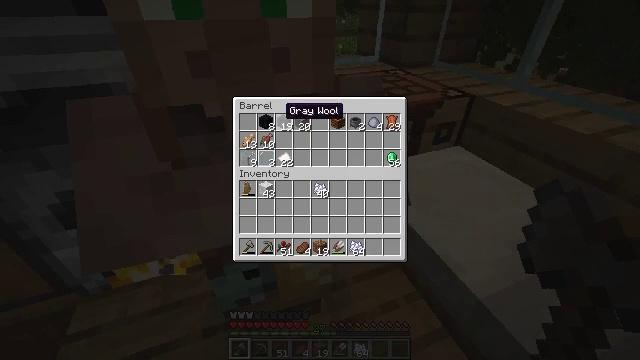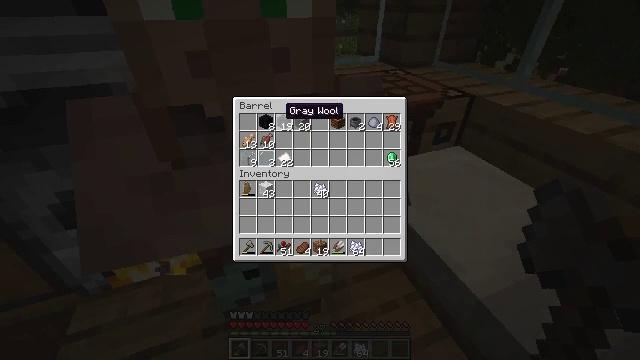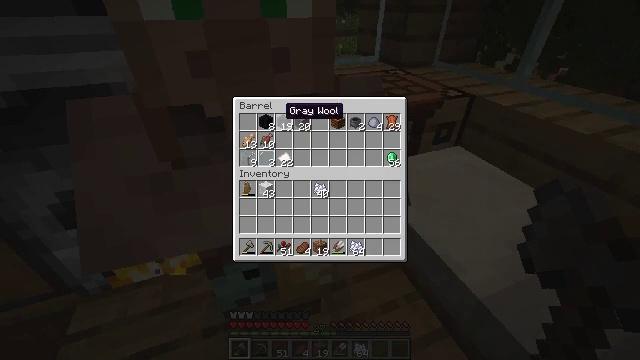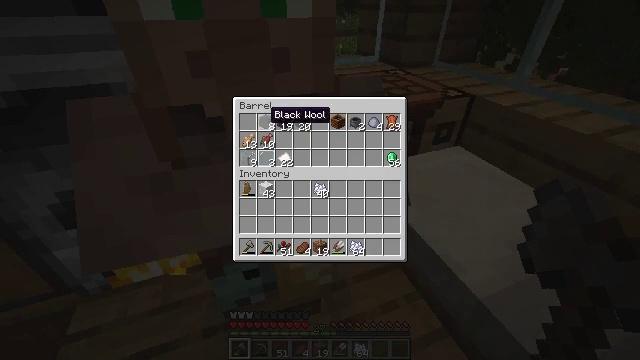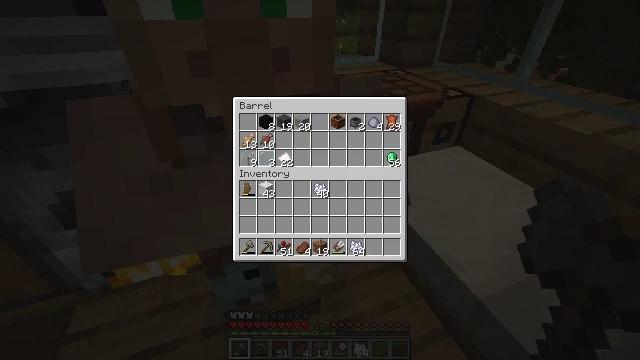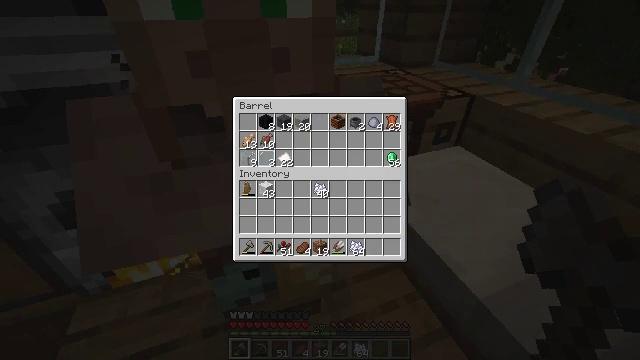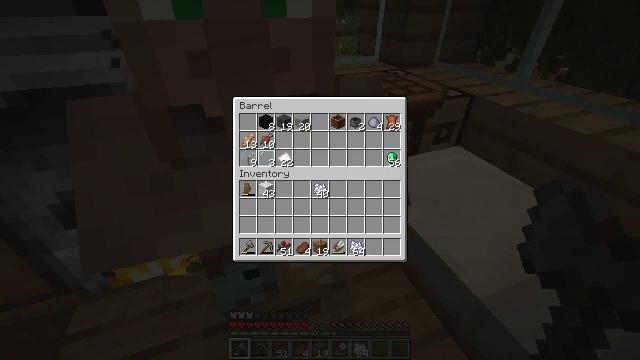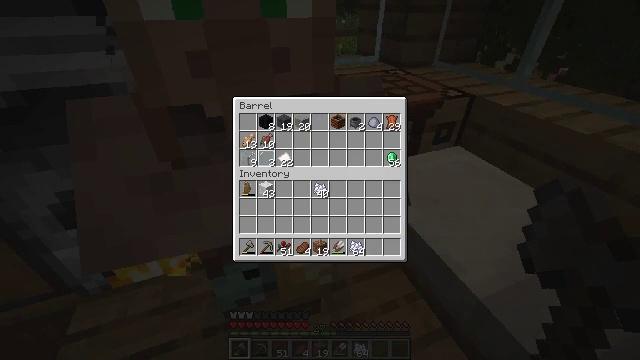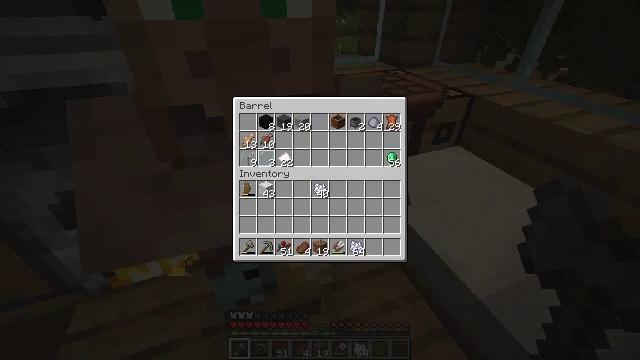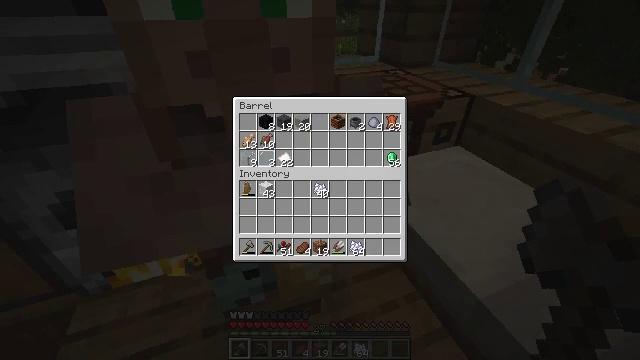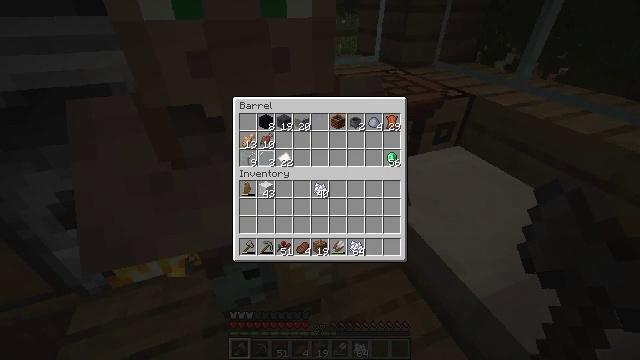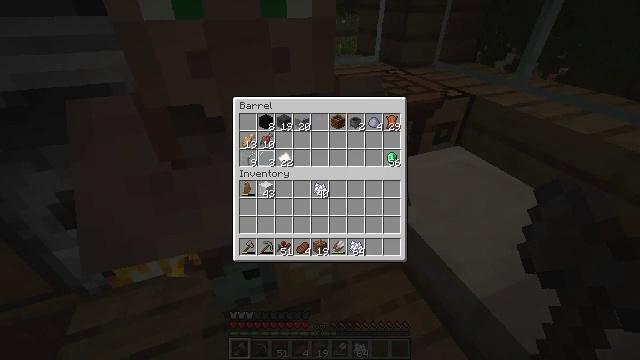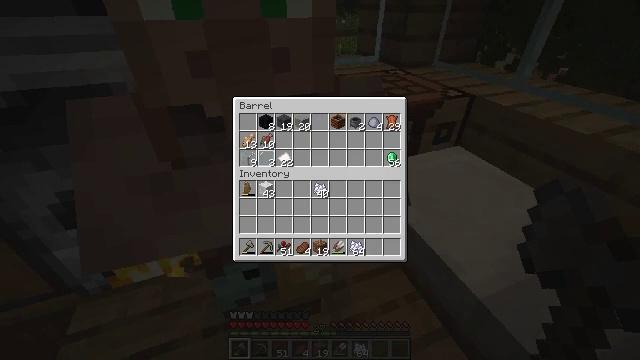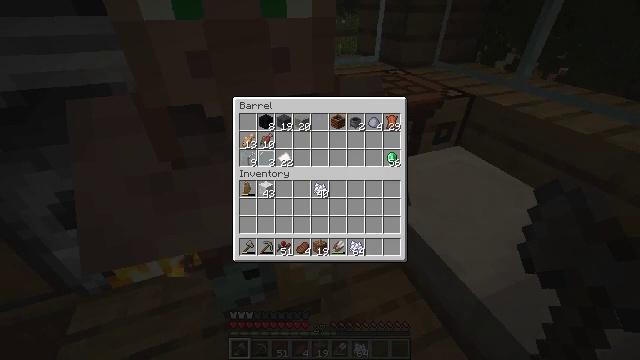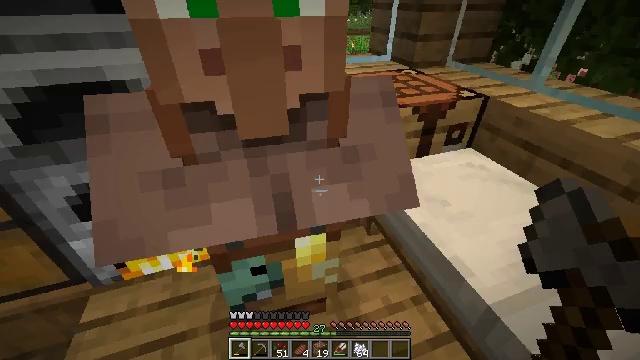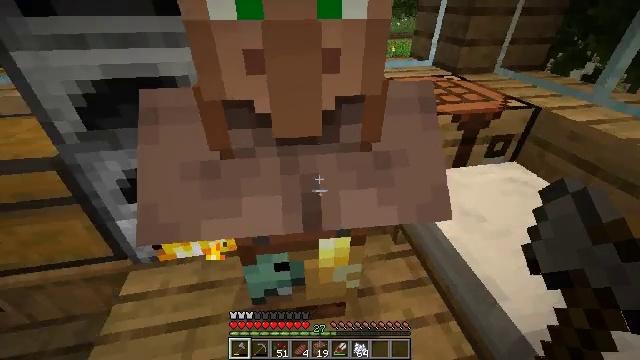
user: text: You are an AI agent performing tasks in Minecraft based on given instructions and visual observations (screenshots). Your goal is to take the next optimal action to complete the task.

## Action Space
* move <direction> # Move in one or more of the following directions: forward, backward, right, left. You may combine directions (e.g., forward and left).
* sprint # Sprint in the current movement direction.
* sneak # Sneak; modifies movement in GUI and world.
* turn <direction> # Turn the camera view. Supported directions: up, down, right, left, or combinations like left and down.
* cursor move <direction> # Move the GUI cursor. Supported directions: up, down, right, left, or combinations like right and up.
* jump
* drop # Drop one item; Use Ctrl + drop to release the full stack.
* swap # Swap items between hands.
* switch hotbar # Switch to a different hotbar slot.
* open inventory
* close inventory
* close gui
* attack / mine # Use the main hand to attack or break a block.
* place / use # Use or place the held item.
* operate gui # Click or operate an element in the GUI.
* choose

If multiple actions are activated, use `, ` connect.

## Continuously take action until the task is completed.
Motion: motion action
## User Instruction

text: Mine the pumpkin from the ground.
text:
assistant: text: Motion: no_op
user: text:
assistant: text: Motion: no_op
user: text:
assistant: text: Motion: cursor move left
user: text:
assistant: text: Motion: cursor move left and down
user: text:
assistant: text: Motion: no_op
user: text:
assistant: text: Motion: no_op
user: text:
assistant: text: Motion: no_op
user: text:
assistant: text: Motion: no_op
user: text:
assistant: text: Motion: no_op
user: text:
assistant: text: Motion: no_op
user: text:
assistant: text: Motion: no_op
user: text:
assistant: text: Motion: no_op
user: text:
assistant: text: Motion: cursor move left
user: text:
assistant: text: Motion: cursor move left
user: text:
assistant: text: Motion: turn left, close gui
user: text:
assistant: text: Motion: turn left and up
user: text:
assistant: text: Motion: turn left and up
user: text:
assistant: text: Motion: move forward, turn left and up
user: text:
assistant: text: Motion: move forward
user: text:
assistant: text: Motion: move forward
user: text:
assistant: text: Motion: move forward
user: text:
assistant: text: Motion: move forward, turn left
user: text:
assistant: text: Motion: move forward, turn left
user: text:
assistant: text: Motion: move forward, turn left
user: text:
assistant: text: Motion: move forward, turn left and down
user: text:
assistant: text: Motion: move forward, turn left and down
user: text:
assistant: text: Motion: turn left and down
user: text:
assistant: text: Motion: turn left
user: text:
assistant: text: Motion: no_op
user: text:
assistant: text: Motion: move left